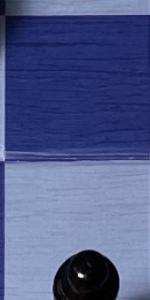
Label: Empty